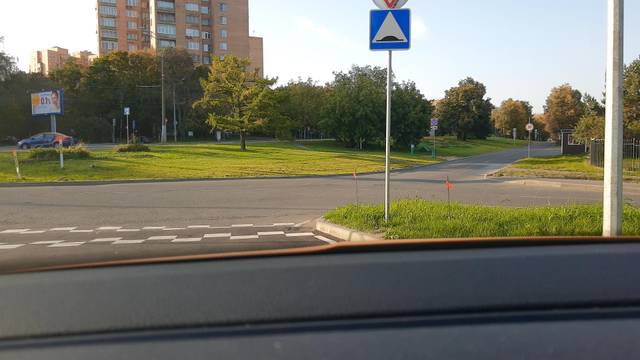
Region: Russia
Coordinates: 55.719, 37.52